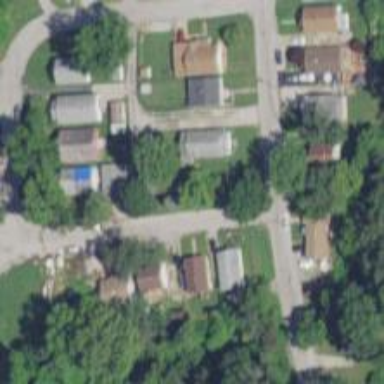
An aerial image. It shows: Alley classified as service road.